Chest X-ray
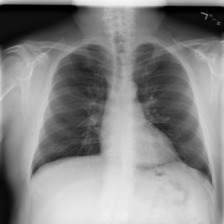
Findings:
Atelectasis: negative
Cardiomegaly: negative
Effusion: negative
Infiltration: negative
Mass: negative
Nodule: negative
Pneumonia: negative
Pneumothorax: negative
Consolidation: negative
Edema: negative
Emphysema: negative
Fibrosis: negative
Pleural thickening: negative
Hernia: negative